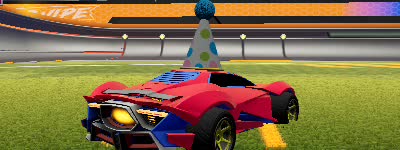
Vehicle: werewolf